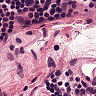
Metastatic tissue present: no